Interaction volume radius: 5 \u00c5
Interaction volume height: 25 \u00c5
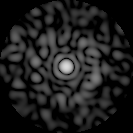
Disorder parameter: 0.8628